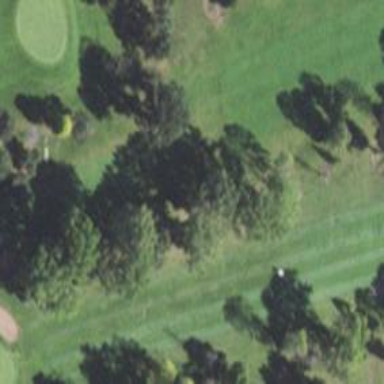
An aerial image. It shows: Grassy area designated as golf fairway.